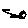
Label: circle